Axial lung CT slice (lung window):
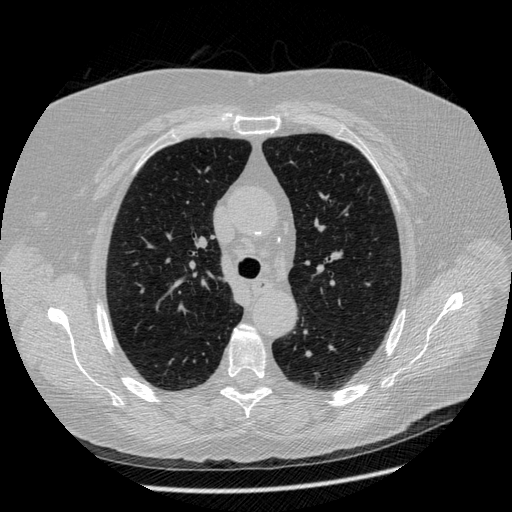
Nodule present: no